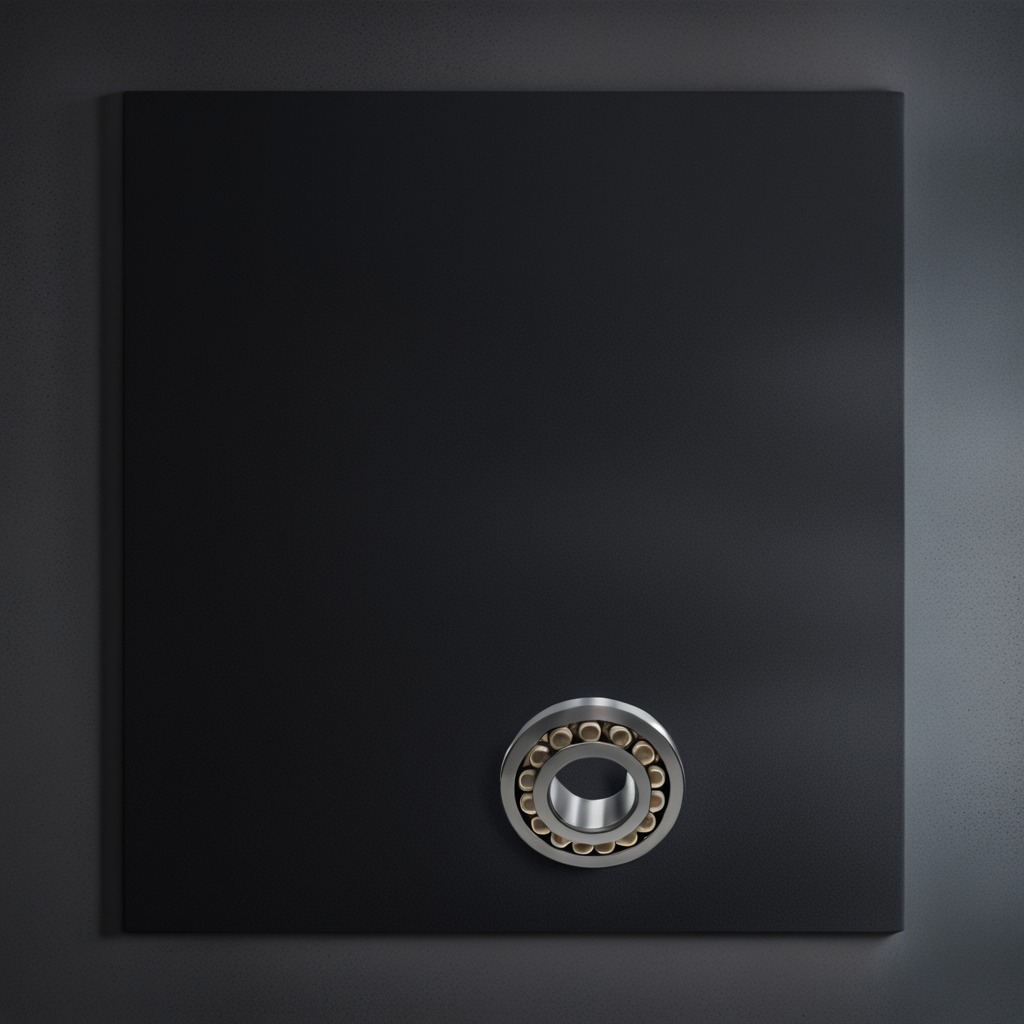
A metal ball bearing is lying on the granite tabletop.